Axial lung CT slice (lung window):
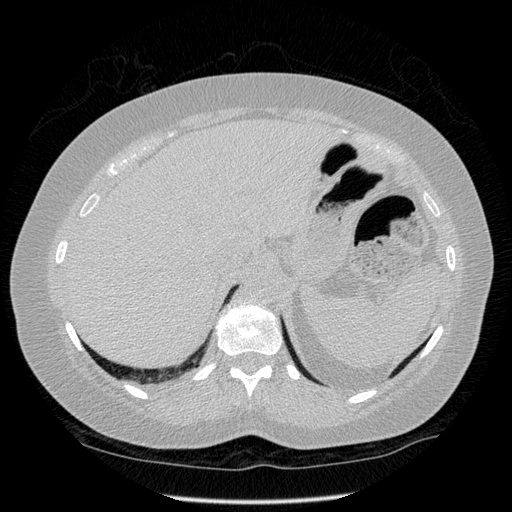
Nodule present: no